Question: Given some known input values and observed outputs, determine how many possible combinations exist for the unknown inputs that would produce the same outputs.
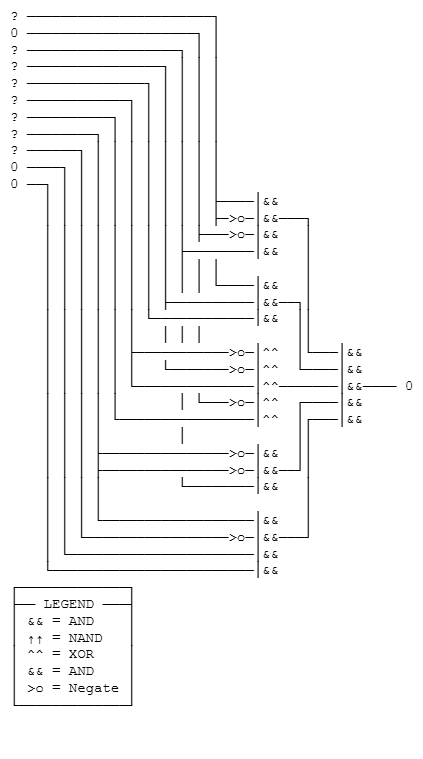
Answer: 256